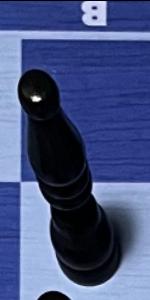
Label: Bishop_Black